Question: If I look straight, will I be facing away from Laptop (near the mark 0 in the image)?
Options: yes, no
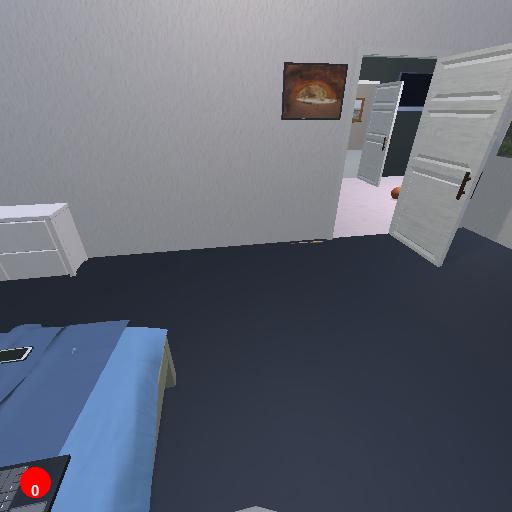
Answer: yes